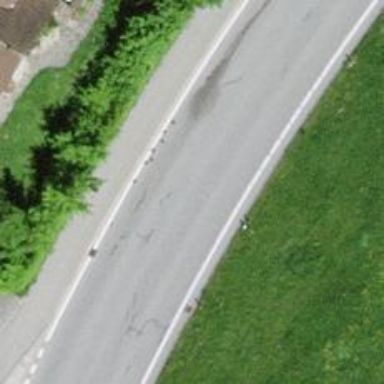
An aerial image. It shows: Tertiary road.